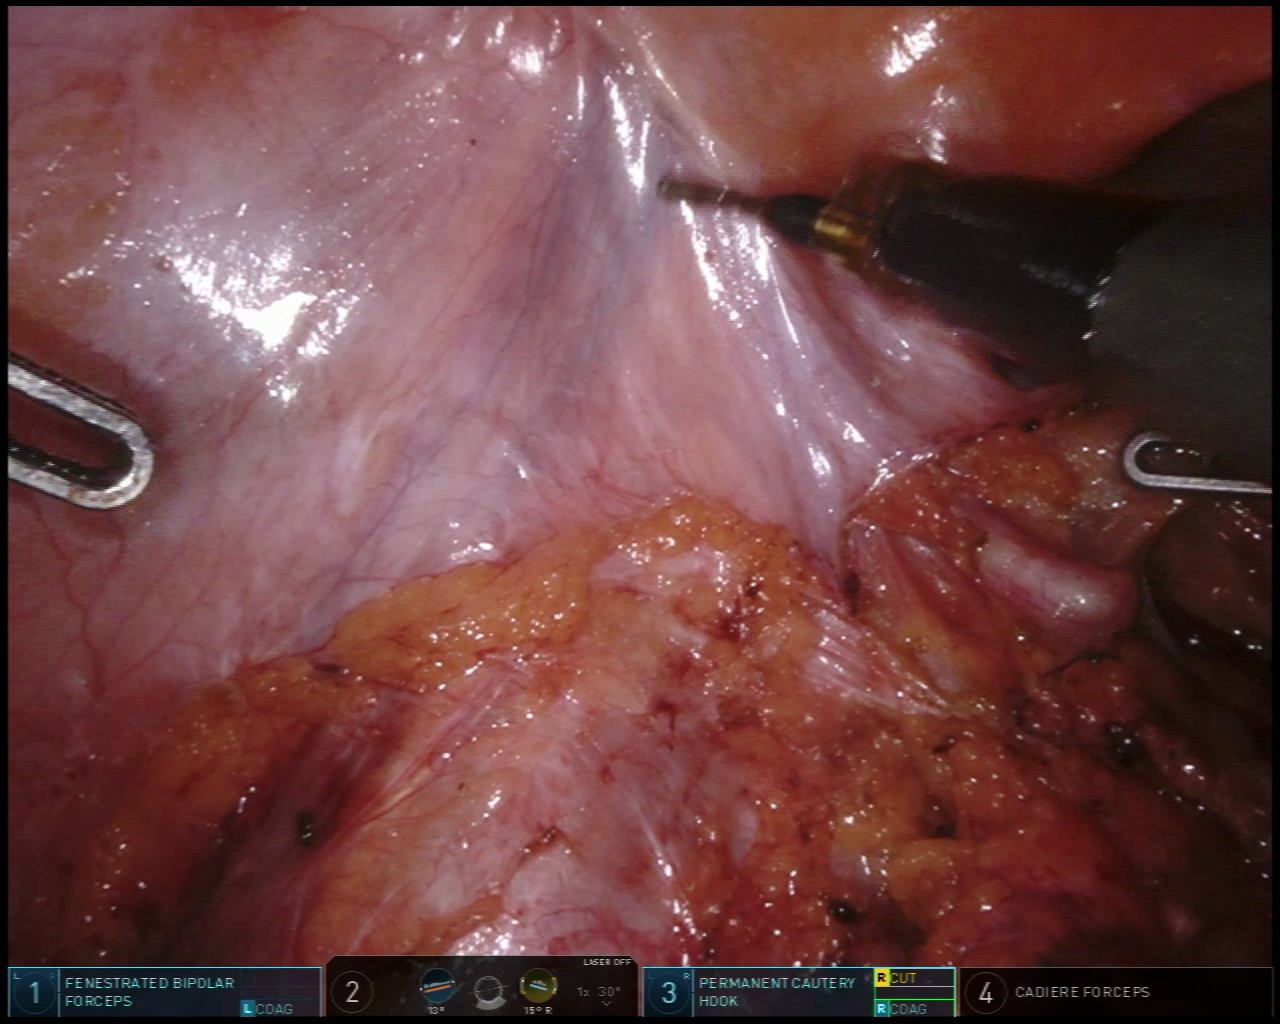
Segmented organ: ureter
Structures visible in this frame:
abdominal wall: yes
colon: no
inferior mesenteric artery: no
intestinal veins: no
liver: no
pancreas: no
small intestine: no
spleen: no
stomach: no
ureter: yes
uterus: no
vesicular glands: no